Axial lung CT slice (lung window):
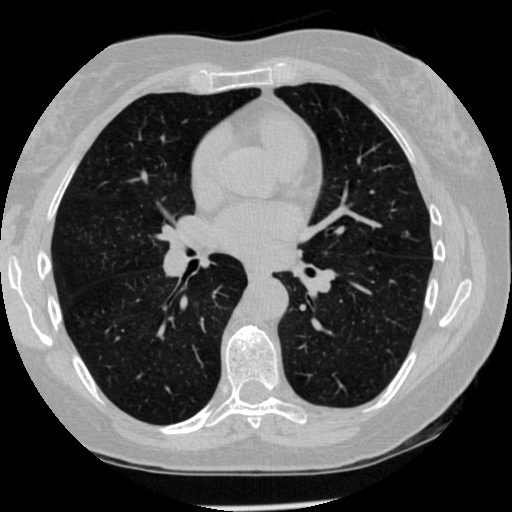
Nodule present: no